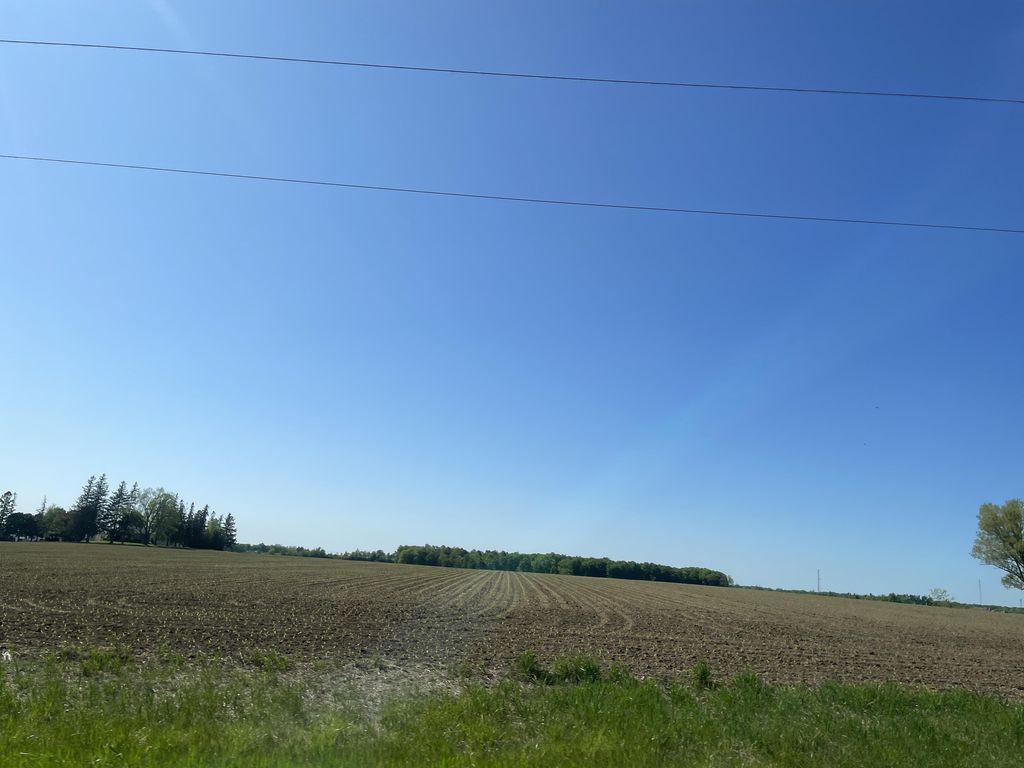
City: kitchener-waterloo